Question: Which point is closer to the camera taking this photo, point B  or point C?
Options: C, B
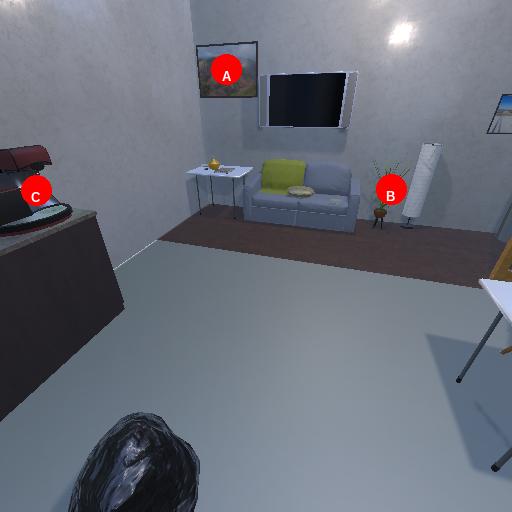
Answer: C